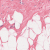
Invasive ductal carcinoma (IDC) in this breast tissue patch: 0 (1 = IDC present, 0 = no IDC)